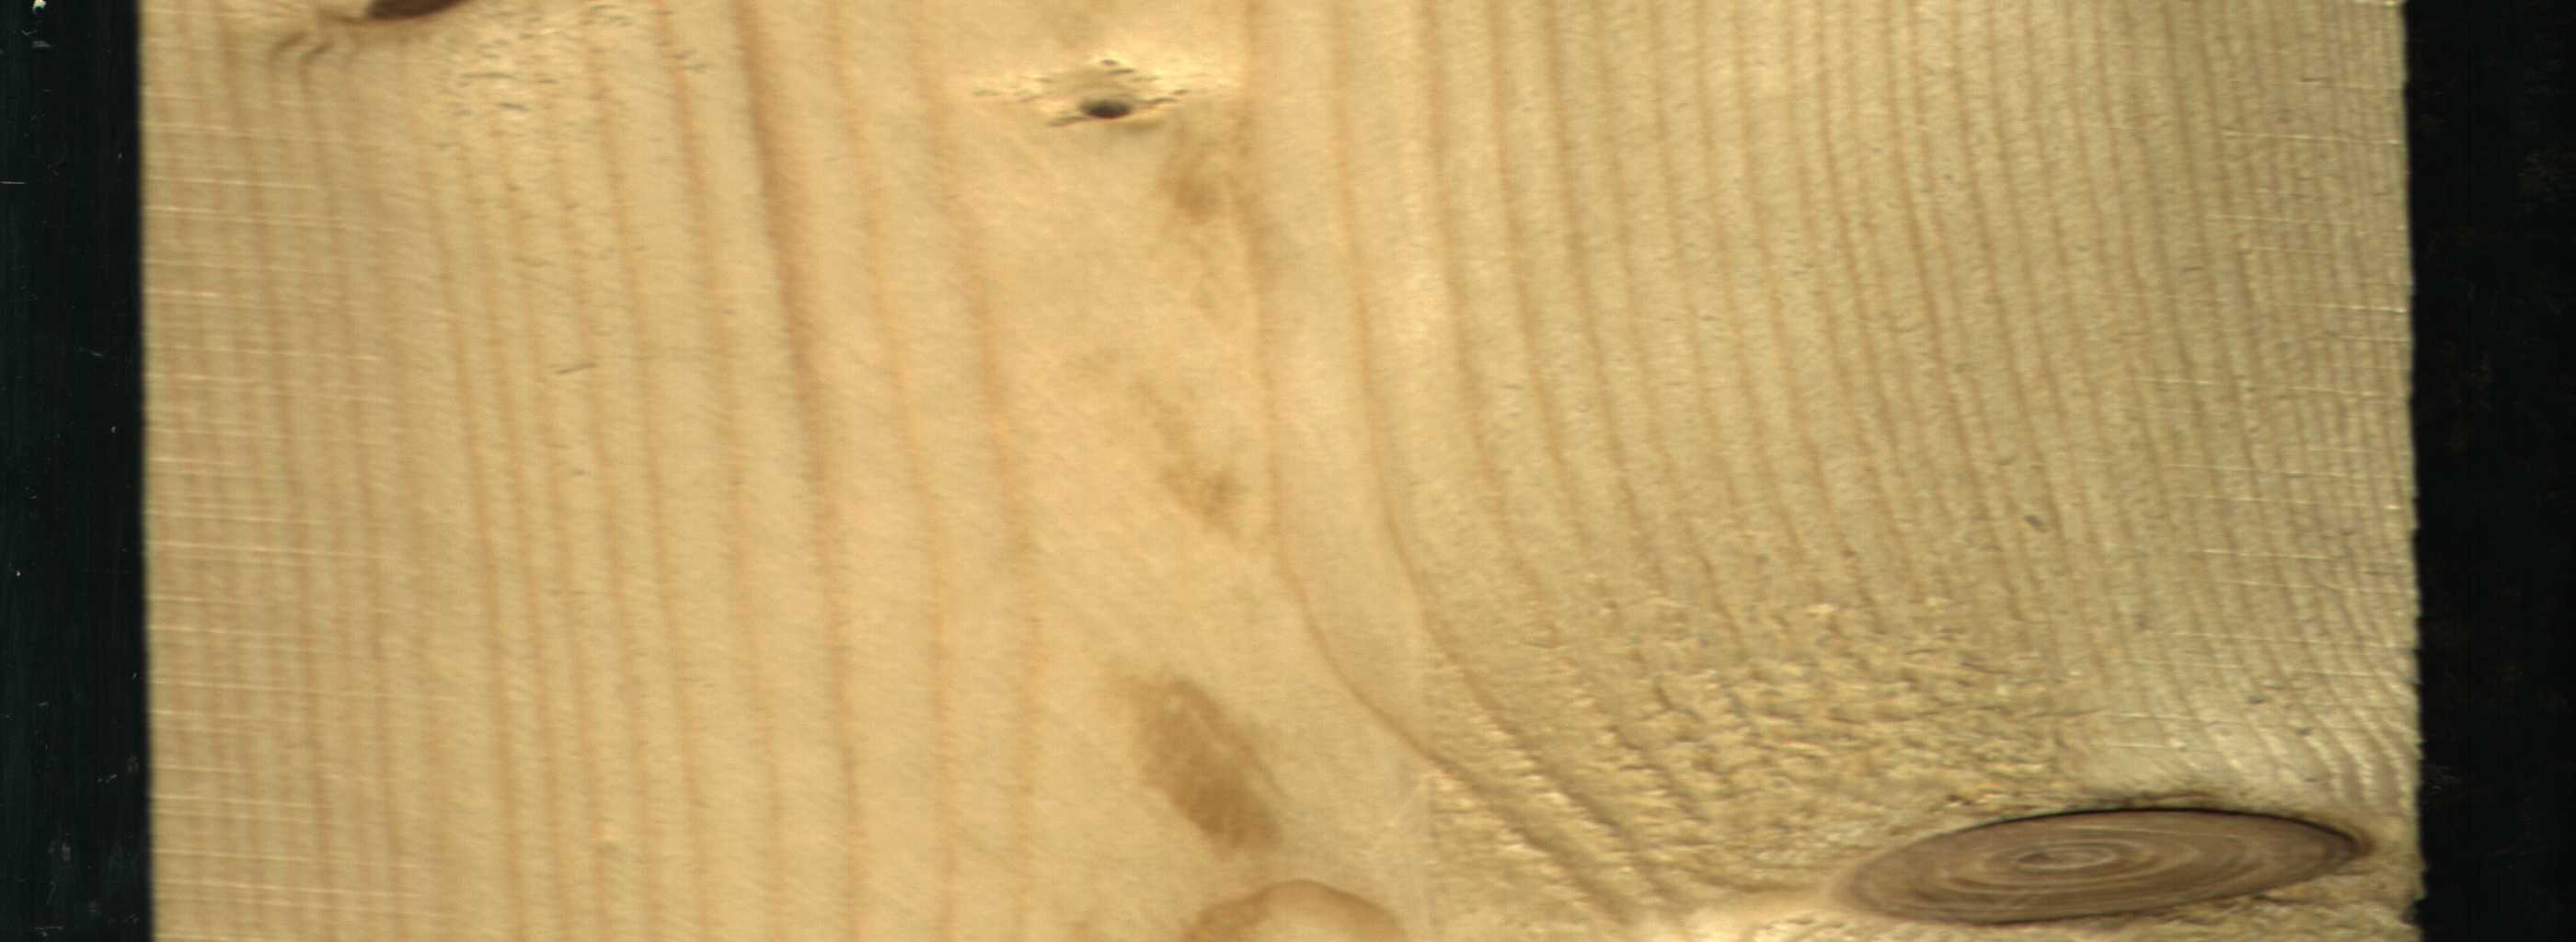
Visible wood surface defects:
Dead_Knot
Dead_Knot
Live_Knot